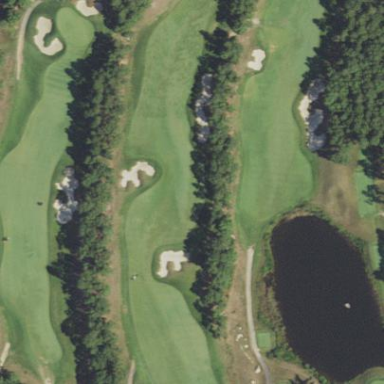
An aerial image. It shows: Golf rough area.